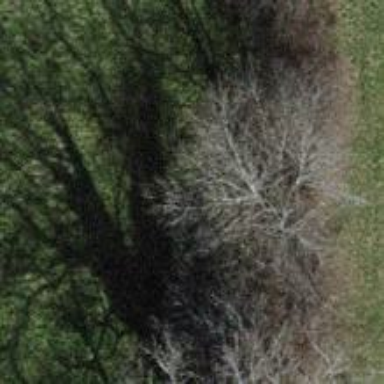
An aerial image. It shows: Row of trees in natural setting.